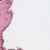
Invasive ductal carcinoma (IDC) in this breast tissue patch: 0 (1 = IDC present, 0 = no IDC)